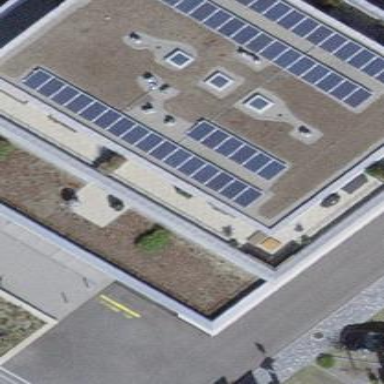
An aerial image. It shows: Solar power generator.